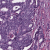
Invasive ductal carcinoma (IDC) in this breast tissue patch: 1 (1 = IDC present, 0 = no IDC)